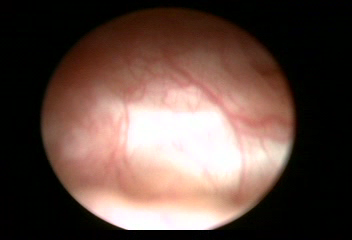
Modality: WLC
Class: Normal mucosa
Bladder cancer association: No